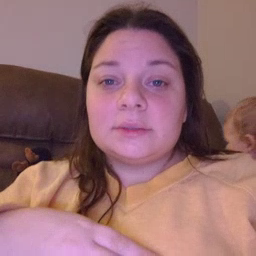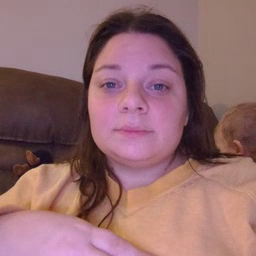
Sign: cut